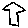
Label: house